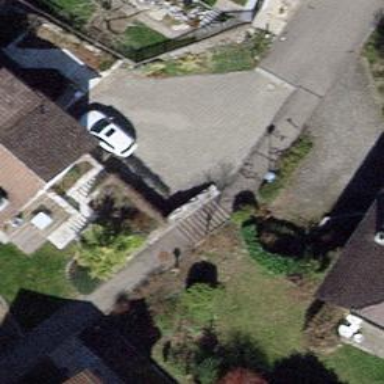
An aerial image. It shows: Set of steps on the road.